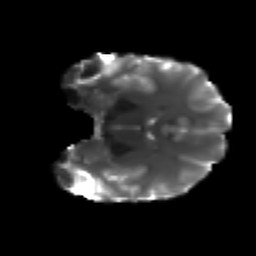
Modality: T2w
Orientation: coronal
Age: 23
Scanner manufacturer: siemens
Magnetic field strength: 3 T
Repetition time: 4.52 s
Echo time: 0.084 s